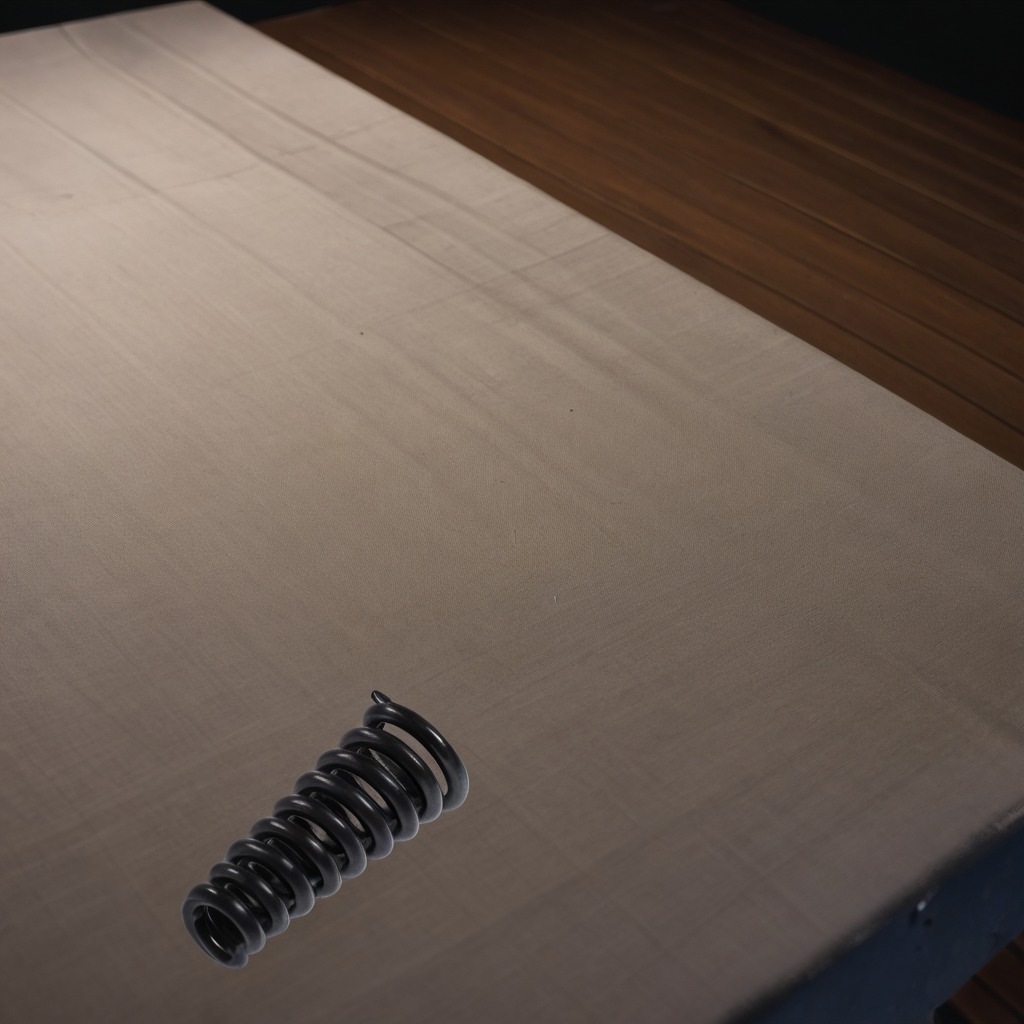
A coiled metal spring is lying on a wooden table.